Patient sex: M
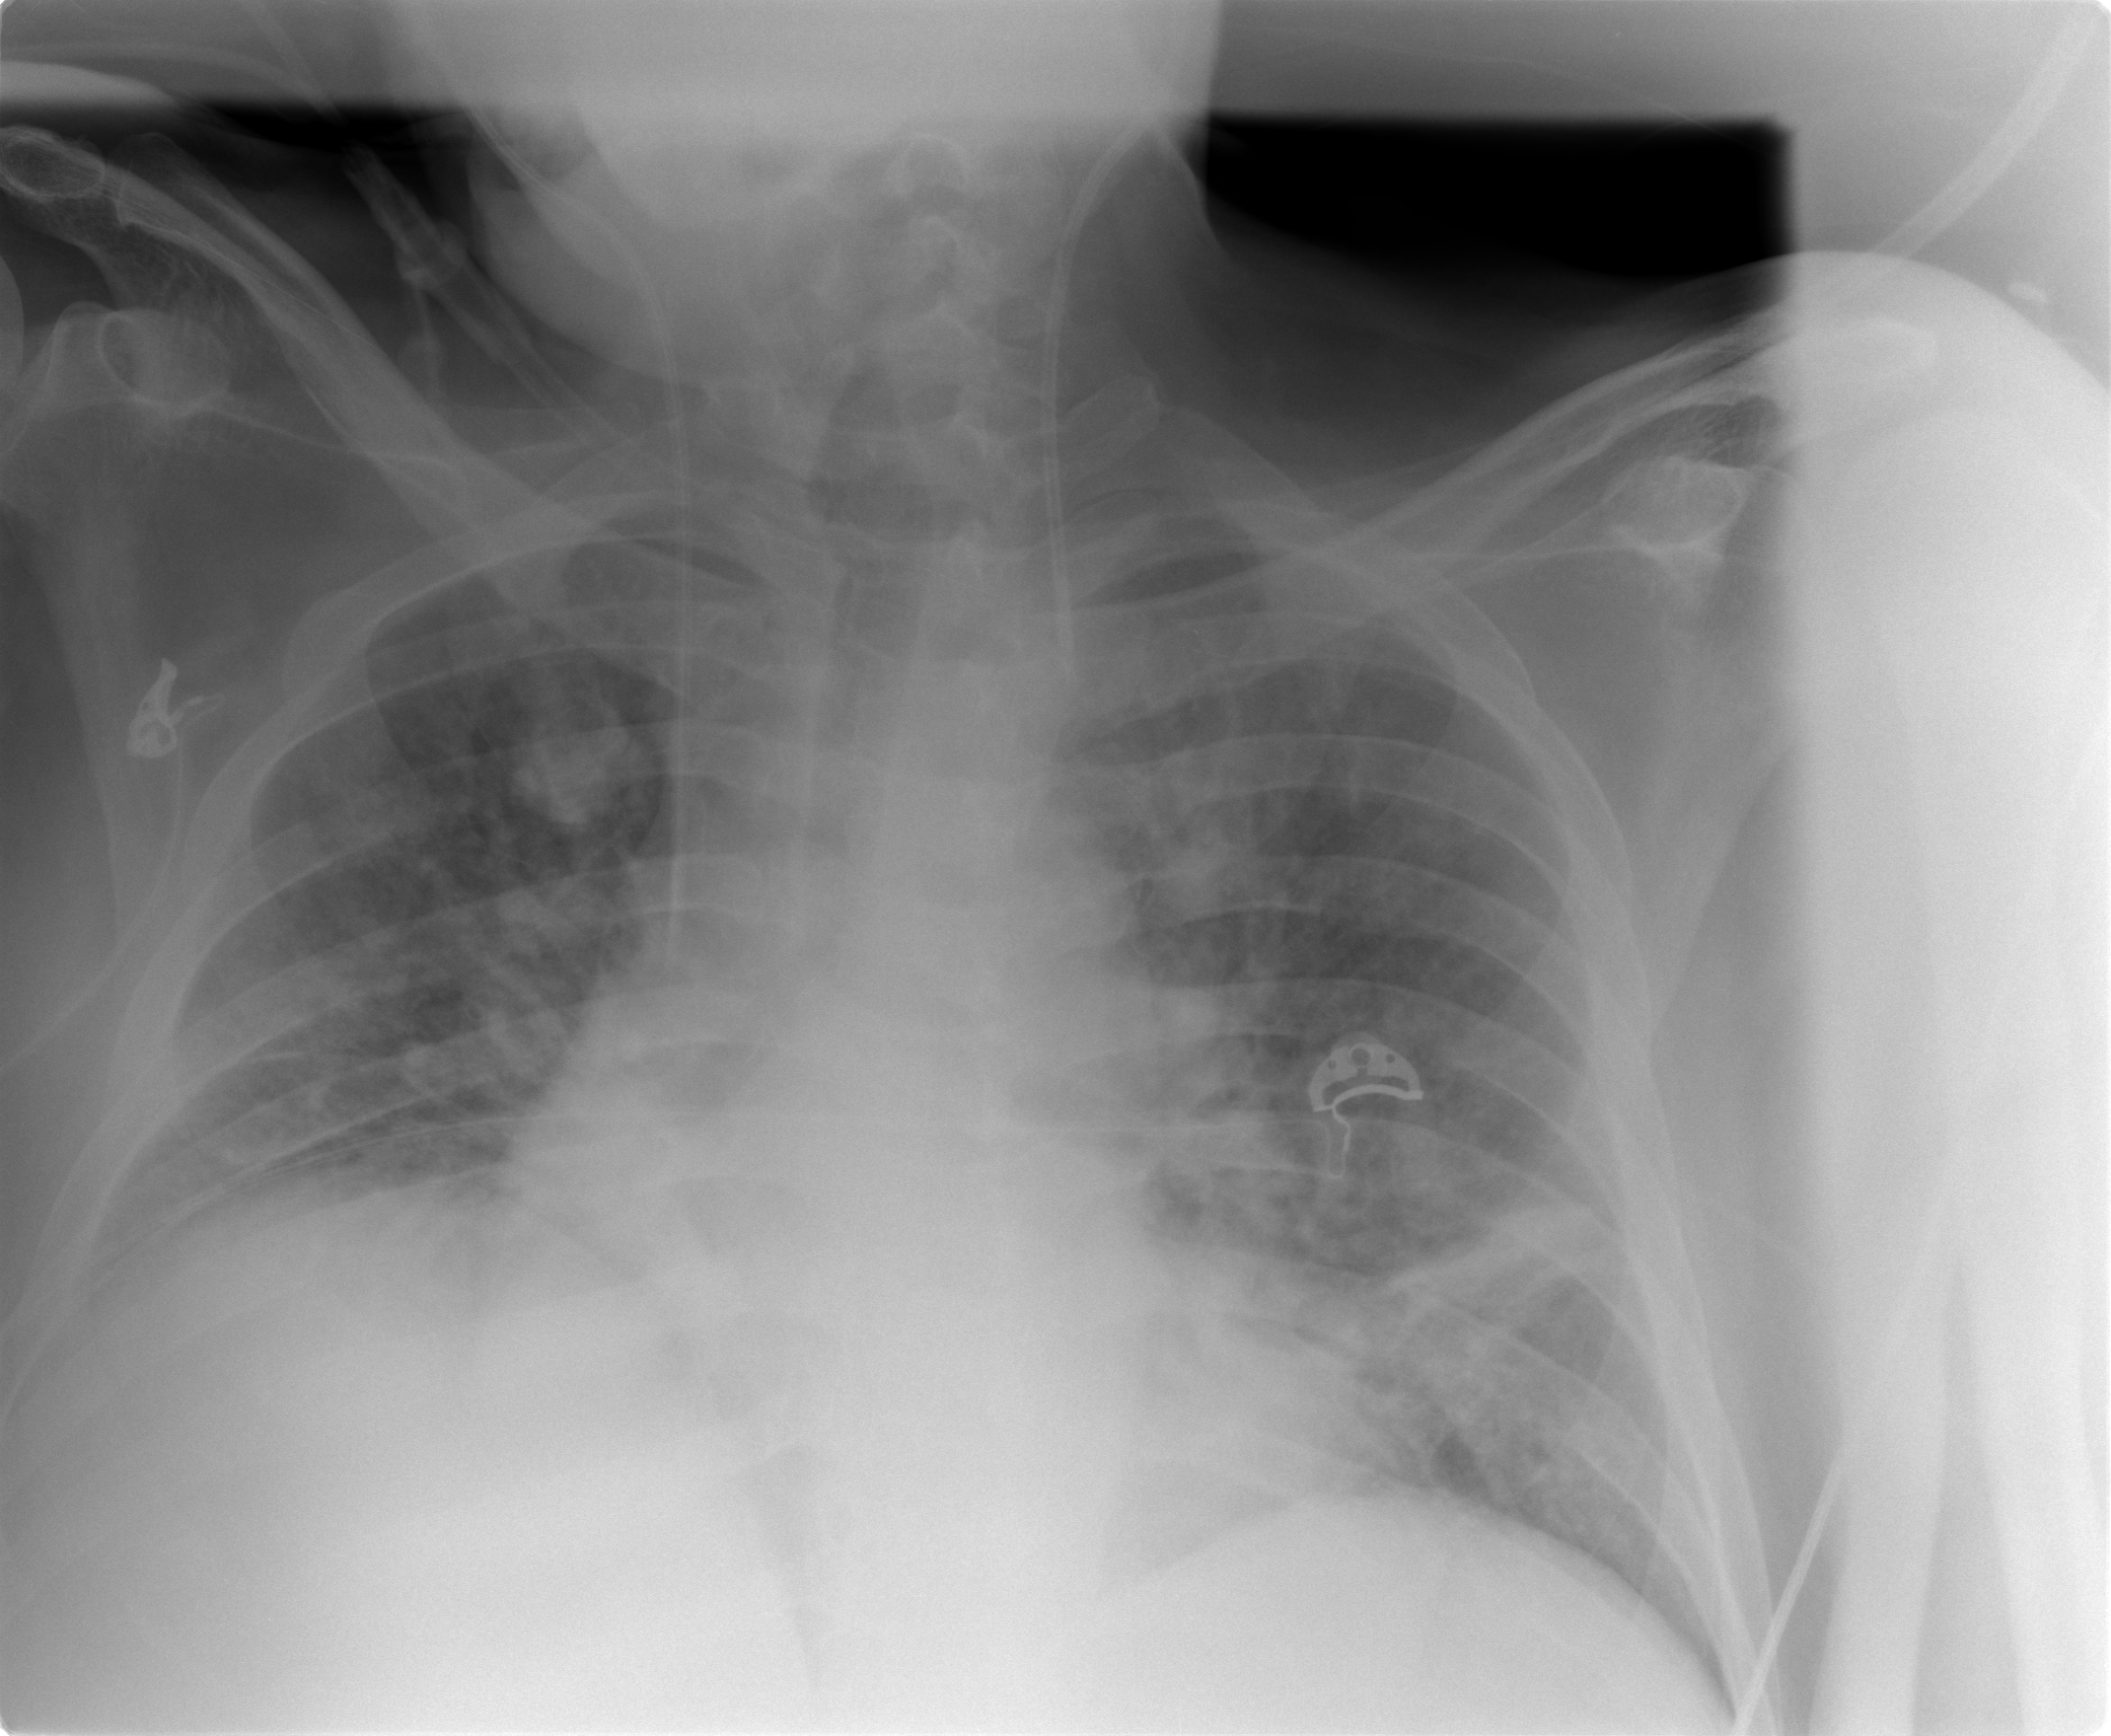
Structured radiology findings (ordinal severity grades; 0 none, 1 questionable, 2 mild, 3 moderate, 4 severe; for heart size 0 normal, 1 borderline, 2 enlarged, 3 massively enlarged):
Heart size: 0
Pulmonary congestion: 3
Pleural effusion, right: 2
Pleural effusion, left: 1
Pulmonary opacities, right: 3
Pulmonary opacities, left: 3
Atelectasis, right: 2
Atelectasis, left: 2